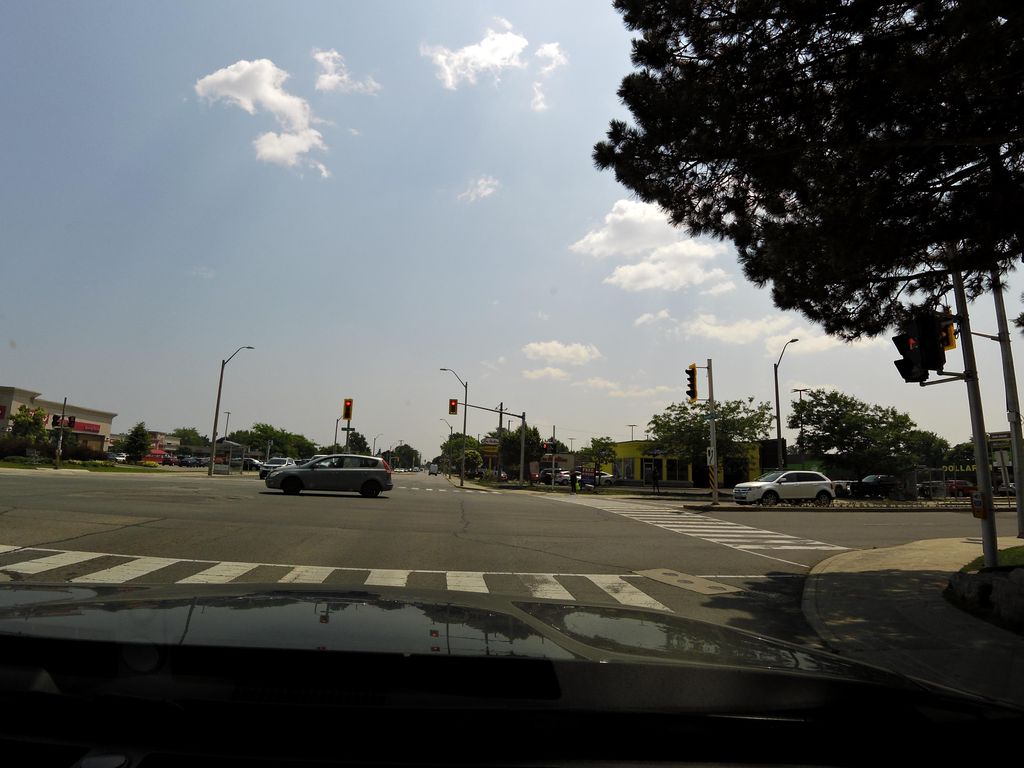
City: hamilton